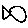
Label: fish